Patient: sex F, age 26
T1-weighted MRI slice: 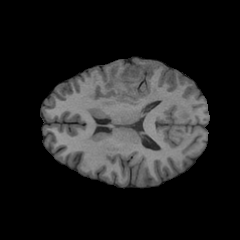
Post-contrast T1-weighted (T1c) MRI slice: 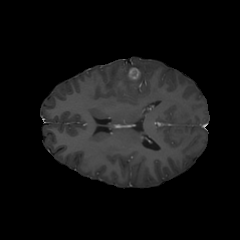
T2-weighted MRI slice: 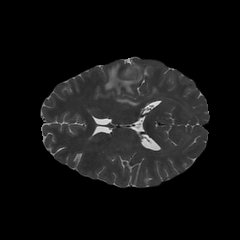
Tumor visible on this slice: yes
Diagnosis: Glioblastoma, IDH-wildtype
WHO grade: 4